Question: I am working on a presentation for a local software dev user group. I'm trying to build a JQuery Mobile app that will allow us to vote on different food options for the next meeting. The options are going to be dynamically loaded. Because of that, I MUST dynamically build the list. I have the actual voting functionality working. My problem is, I can't get the layout to look right. Right now, but buttons looks like
As you can see, nothing is aligned properly. I have tried a variety of css changes without any luck. I feel like there is something that I'm not aware of. I would think this would be fairly straight forward. But thus far, I've been wrong. Here is my relevant JavaScript:
'''
$("#votesList").empty();
$.each(votesCollection, function (i, item) {
var s = "<li><div class='ui-grid-a'><div class='ui-block-a'>";
s += "<label><strong>" + item.data.name + "</strong></label><br />";
s += "<span style='font-weight:normal;'>" + item.data.description + "</span>";
s += "</div>";
var v = getTotalVotes(i);
s += "<div class='ui-block-b ui-grid-b'>";
s += "<div class='ui-block-a'><input id='decButton" + i + "' type='button' value=' - ' data-mini='true' onclick='decrementVotes(" + i + ", "" + item.data.name + "");' /></div>";
s += "<div class='ui-block-b'>&nbsp;<input id='voteText" + i + "' type='text' data-mini='true' value='" + v + "' style='text-align:center;' />&nbsp;</div>";
s += "<div class='ui-block-c'><input id='incButton" + i + "' type='button' data-mini='true' value=' + ' onclick='incrementVotes(" + i + ", "" + ps.data.name + "");' /></div>";
s += "</div></div></li>";
$("#votesList").append(s);
});
$("#votesList").listview("refresh");
for (var x = 0; x < votesCollection.length; x++) {
$("#decButton" + x).button();
$("#voteText" + x).textinput();
$("#incButton" + x).button();
}
'''
Can someone please help me out?
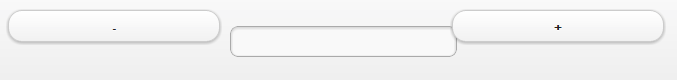
Answer: Since comment turned out to be the answer I will make it an answer:
try removing ' '